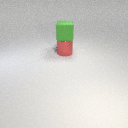
large green rubber cube above large red metal cylinder